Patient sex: F
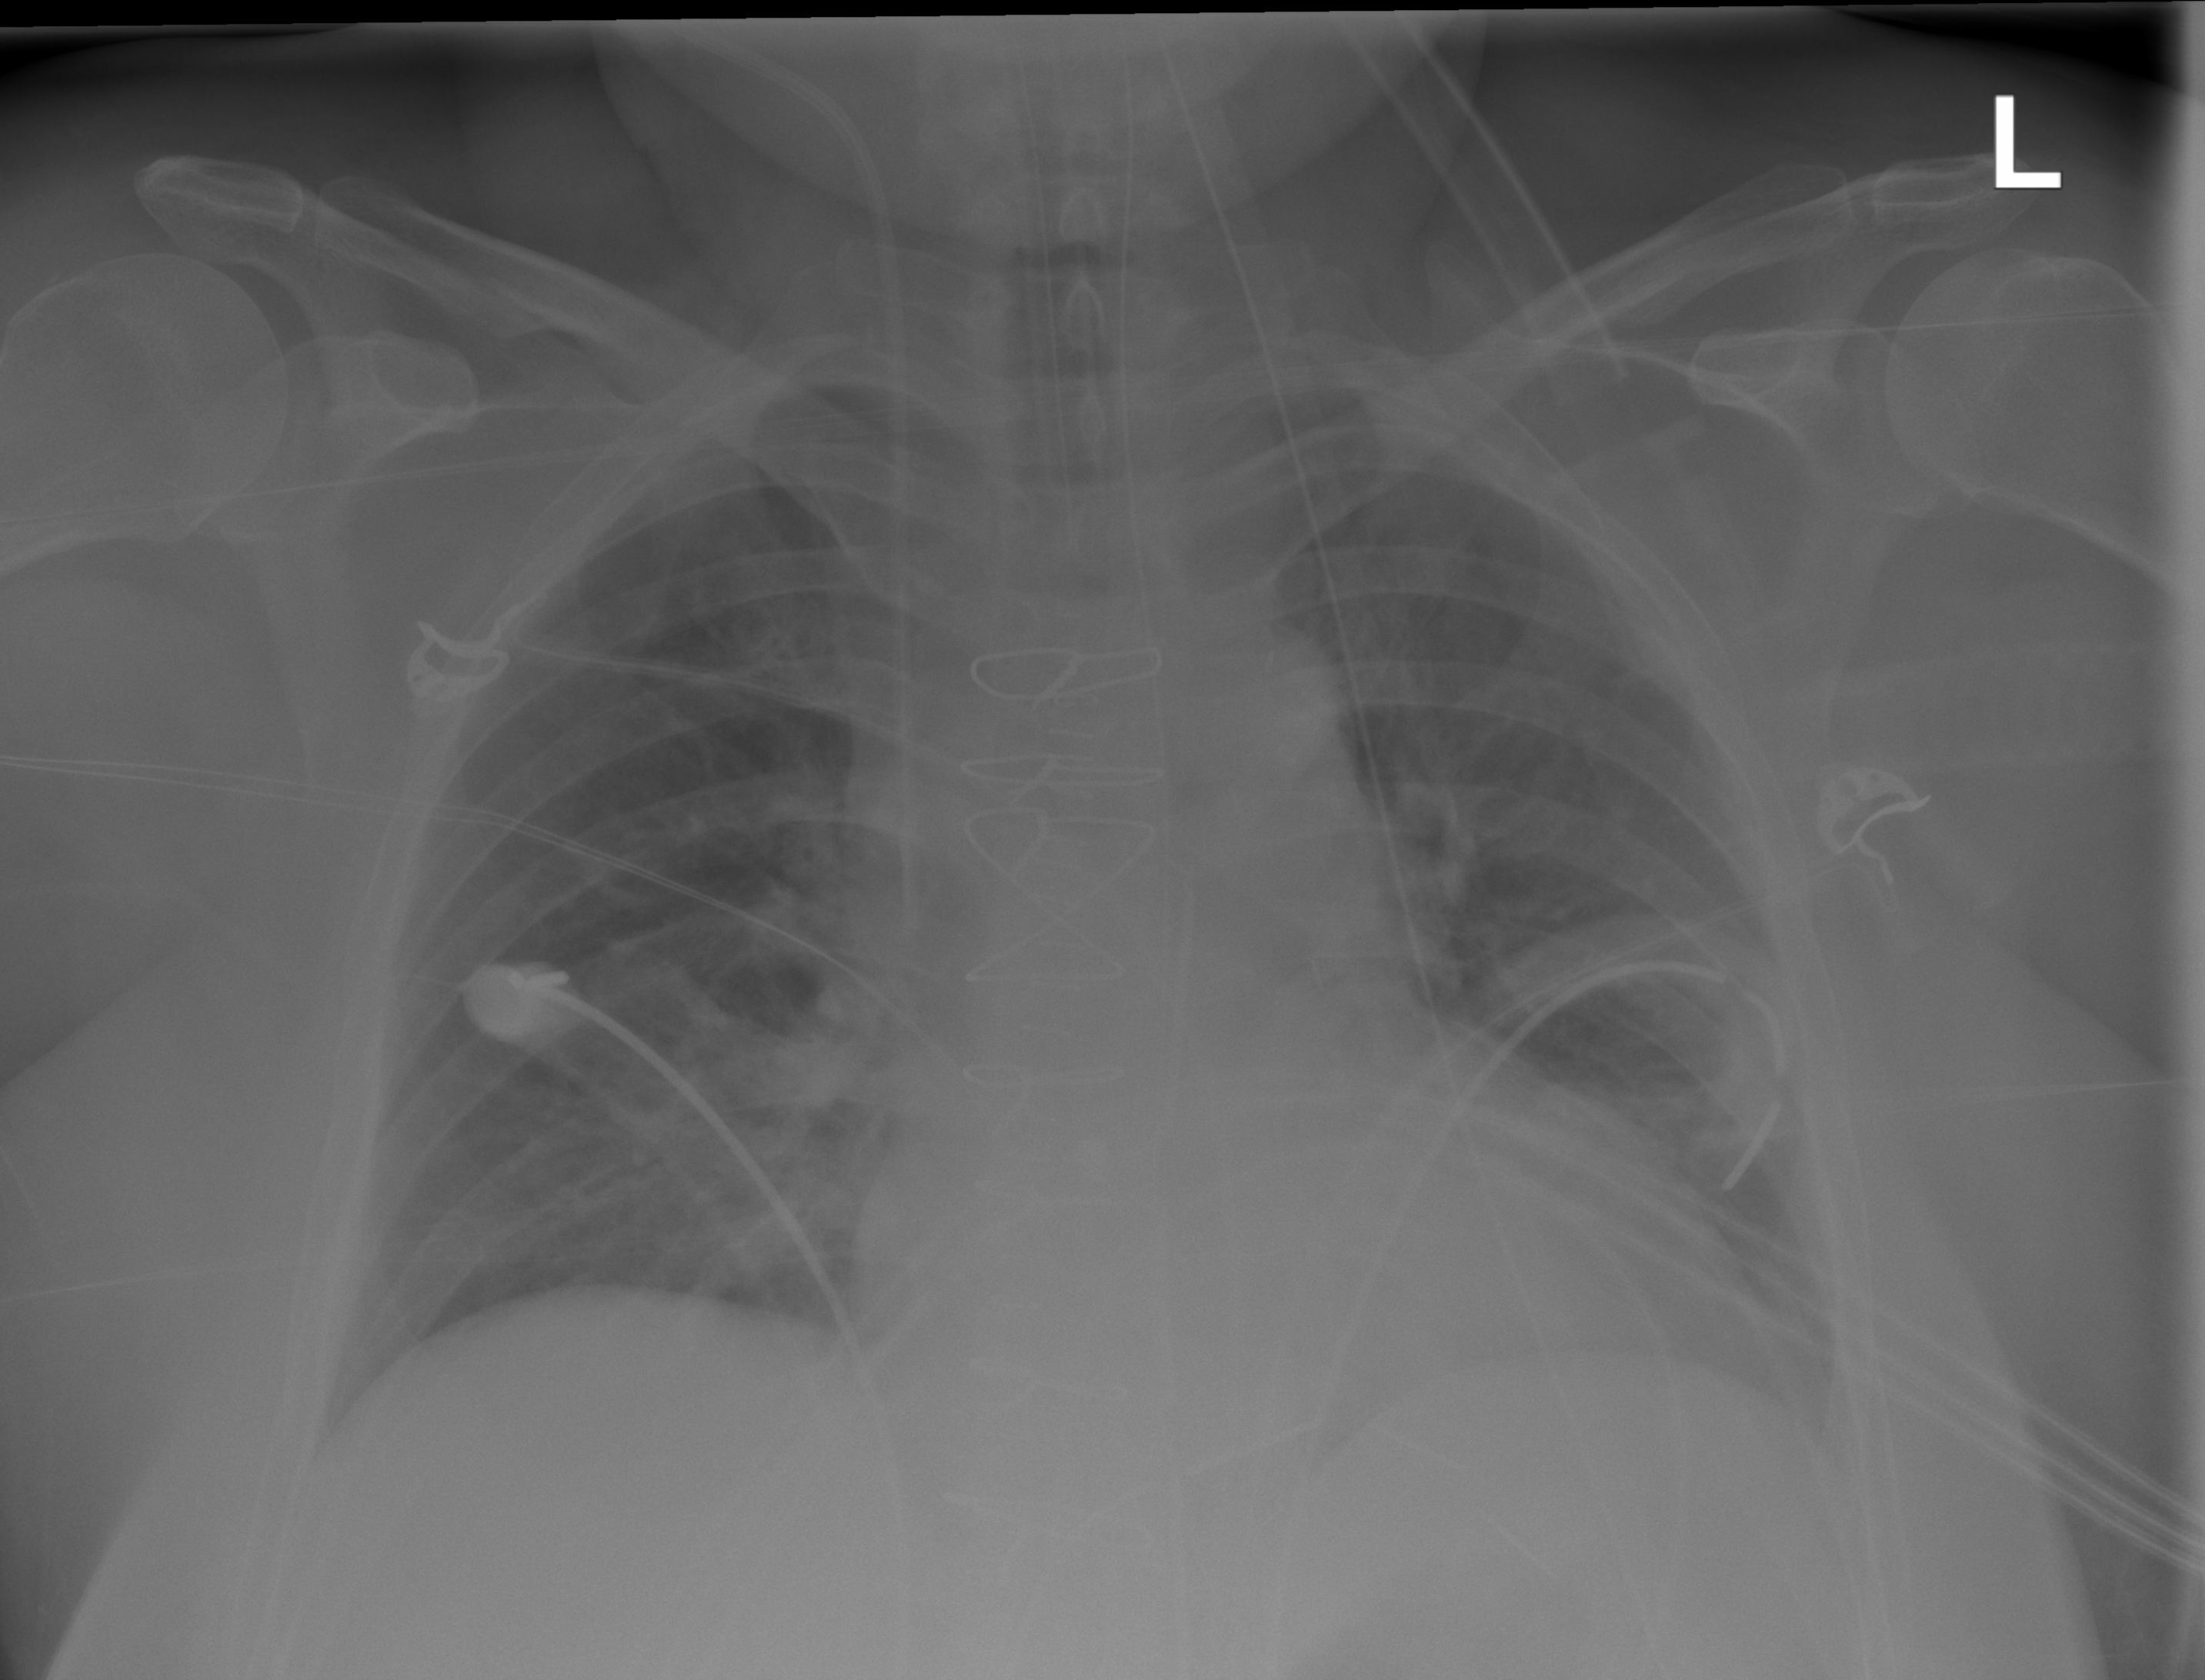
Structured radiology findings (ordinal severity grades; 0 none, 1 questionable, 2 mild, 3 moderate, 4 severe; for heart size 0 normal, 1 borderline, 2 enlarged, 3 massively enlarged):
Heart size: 2
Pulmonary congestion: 2
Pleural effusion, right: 0
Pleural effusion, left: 1
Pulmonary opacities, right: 0
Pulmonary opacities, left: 0
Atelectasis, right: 0
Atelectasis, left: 2